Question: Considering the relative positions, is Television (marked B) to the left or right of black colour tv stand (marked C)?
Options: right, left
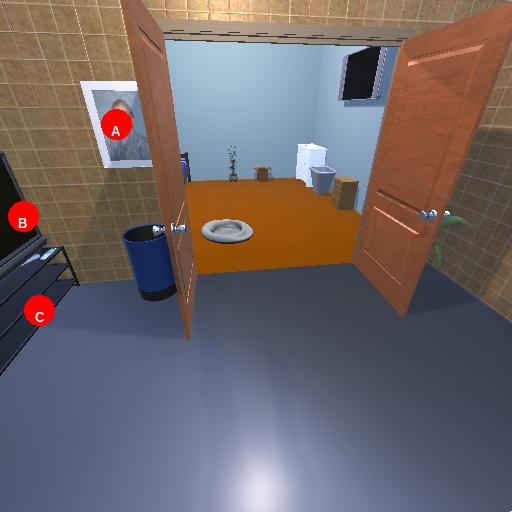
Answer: right